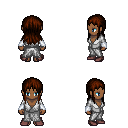
a pixel art fantasy rpg character, female body template, human, dark skin, white robe, red pants, brown unkempt hairstyle, white cloth bracers, maroon shoes, four views (front, back, left, right), 2x2 character sprite sheet, small pixel art, hard edges, no anti-aliasing